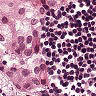
Metastatic tissue present: yes